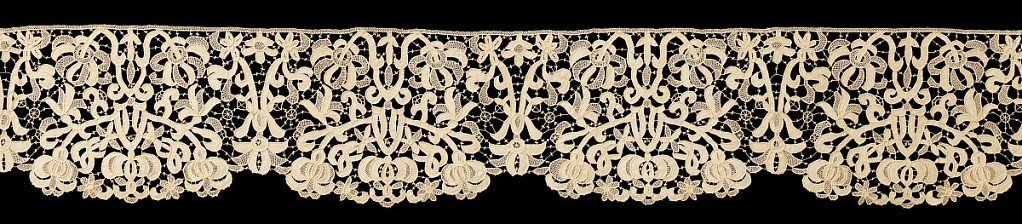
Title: Border
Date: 19th century
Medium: silk (?) Technique: needle lace
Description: Design of flowers and leaves work in relief and connected with ornamental brides.